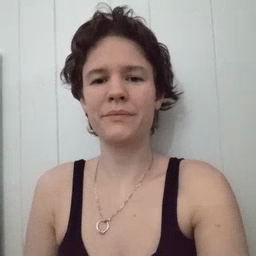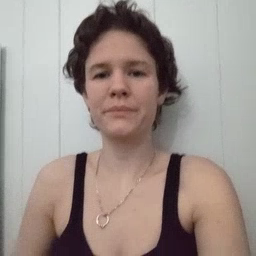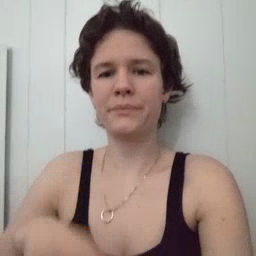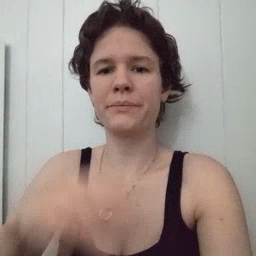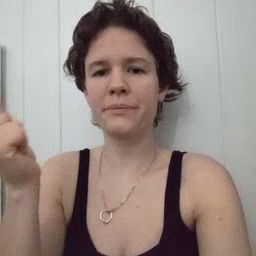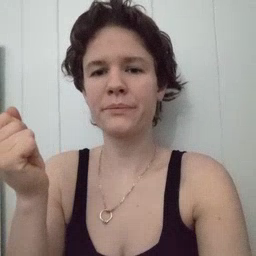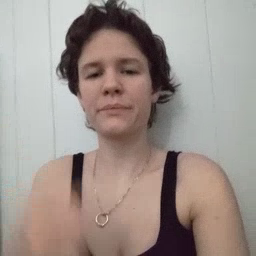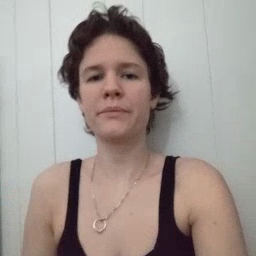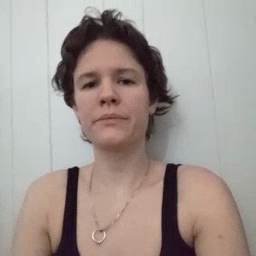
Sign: puppy